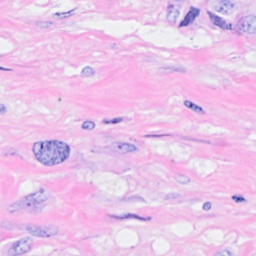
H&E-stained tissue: Breast